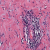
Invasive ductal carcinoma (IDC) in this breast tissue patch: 0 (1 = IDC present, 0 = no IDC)